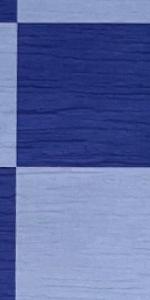
Label: Empty